Aerial crown-view tile of a tropical tree (Barro Colorado Island, Panama), acquired 20250317:
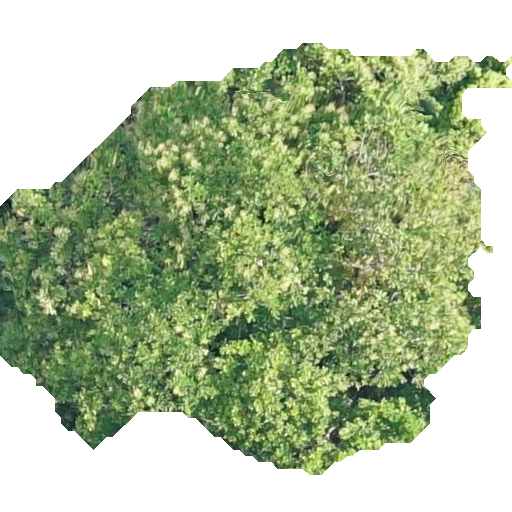
Species: Anacardium excelsum
GBIF accepted scientific name: Anacardium excelsum
Crown area: 235.92 m²